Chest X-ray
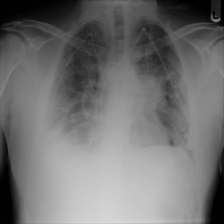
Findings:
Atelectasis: negative
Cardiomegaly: negative
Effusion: negative
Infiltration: negative
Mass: negative
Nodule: negative
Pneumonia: negative
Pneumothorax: negative
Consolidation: negative
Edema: negative
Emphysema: negative
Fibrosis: negative
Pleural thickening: negative
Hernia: negative